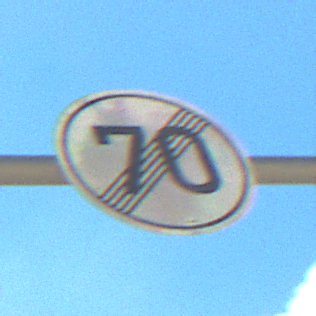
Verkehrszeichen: EndeGeschwindigkeit70
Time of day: Midday
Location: Outdoor (Nature)
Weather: PartlyCloudy
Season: Autumn
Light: Natural